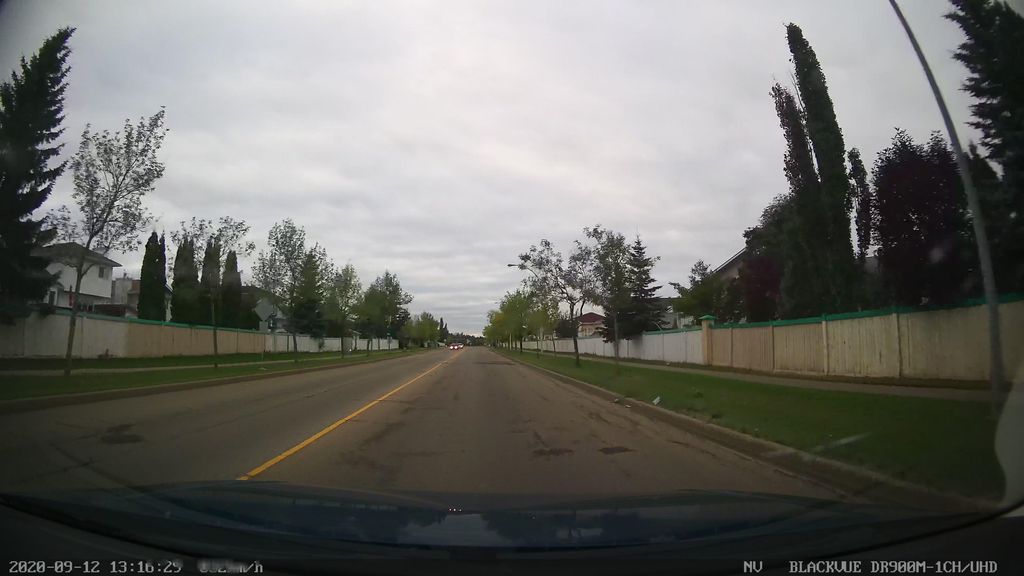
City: edmonton